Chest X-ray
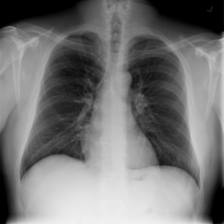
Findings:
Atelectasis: negative
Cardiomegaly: negative
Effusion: negative
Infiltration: positive
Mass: negative
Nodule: negative
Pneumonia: negative
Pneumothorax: negative
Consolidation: negative
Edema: negative
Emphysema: negative
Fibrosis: negative
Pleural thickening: negative
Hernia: negative